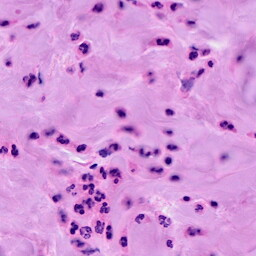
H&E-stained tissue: Breast